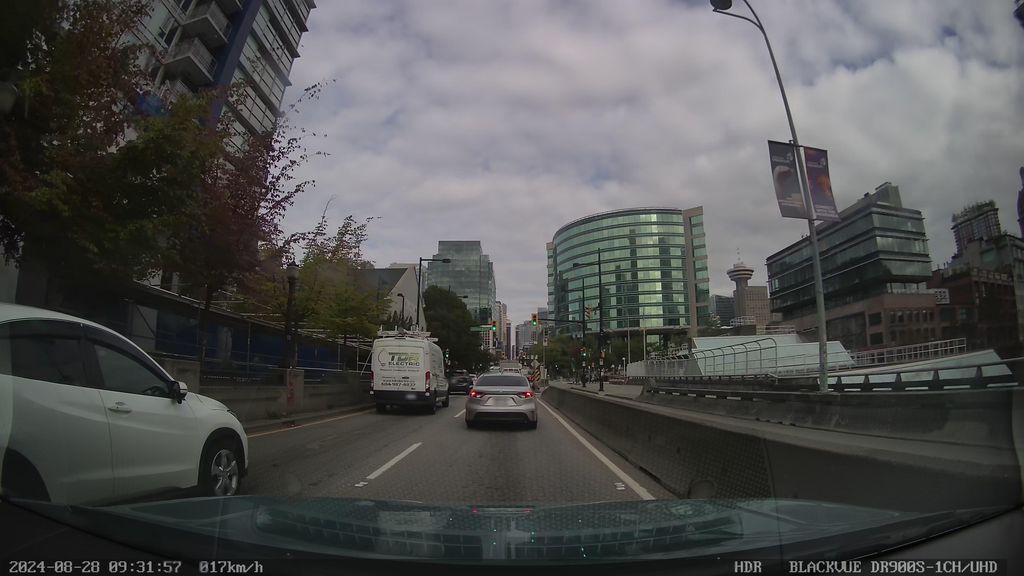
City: vancouver